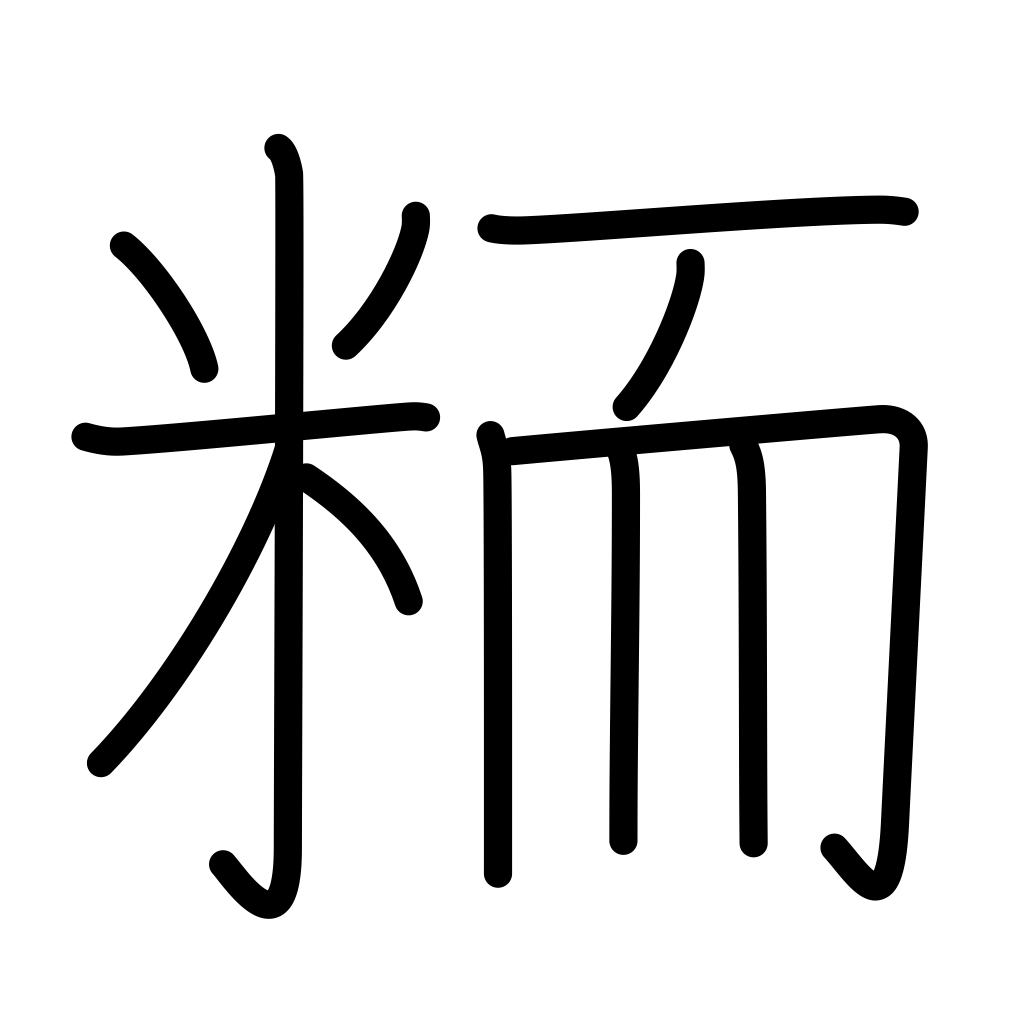
Meaning: nonglutinous grain